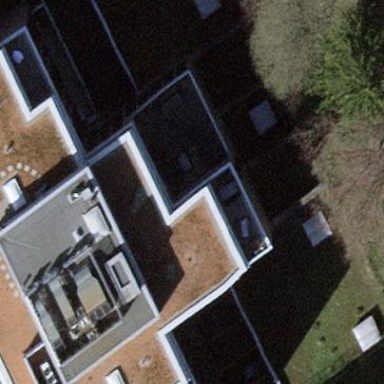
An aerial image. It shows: Building with flat roof.